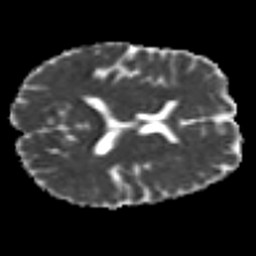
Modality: MD
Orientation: axial
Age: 50
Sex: male
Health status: ill
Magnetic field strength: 3 T
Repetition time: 9 s
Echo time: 0.093 s